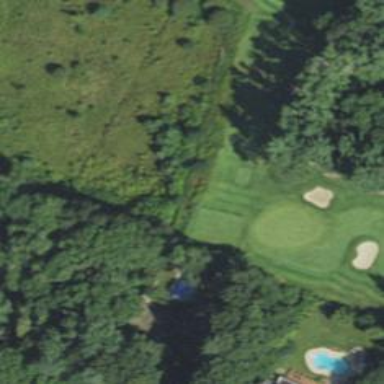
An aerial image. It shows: Golf tee.